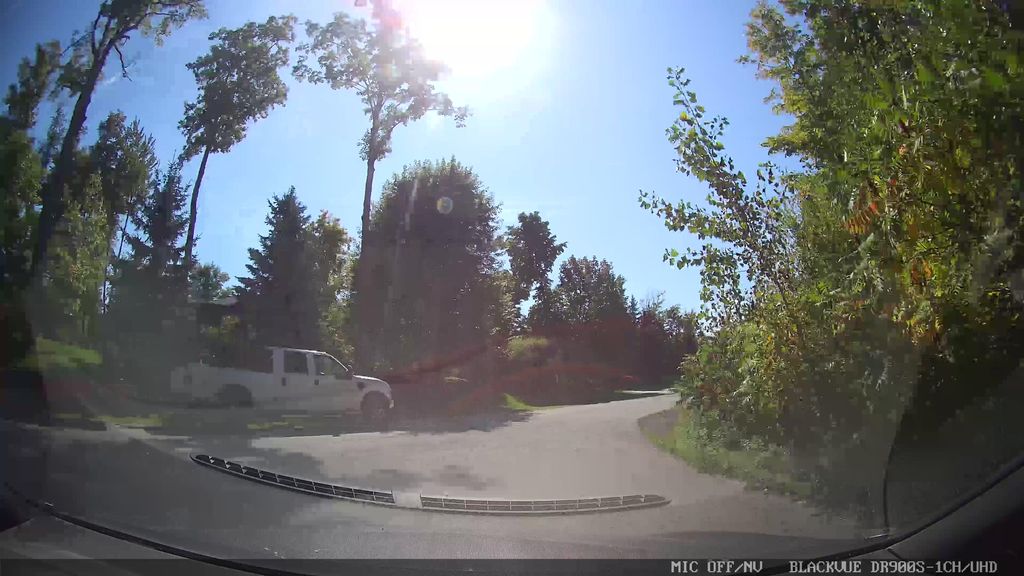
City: ottawa-gatineau